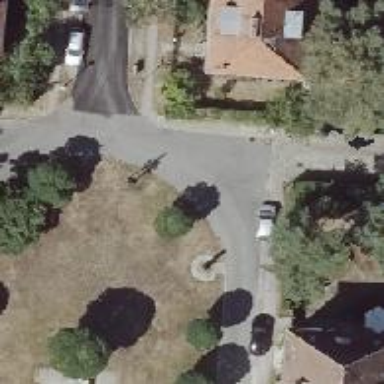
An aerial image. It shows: Residential road with sidewalk on the left side.